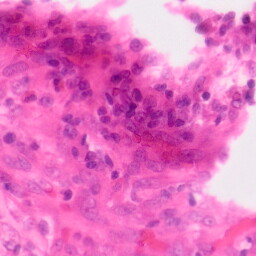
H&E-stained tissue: Colon